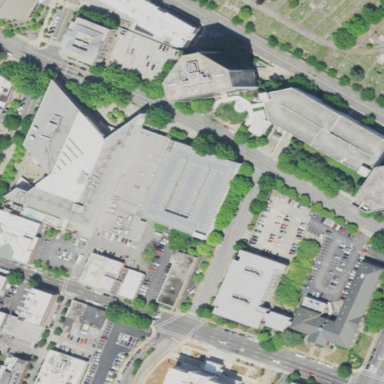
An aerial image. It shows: Multi-storey parking building.